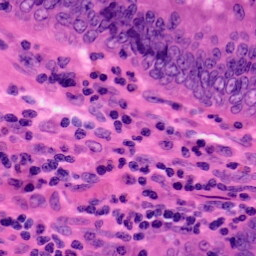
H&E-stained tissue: Colon